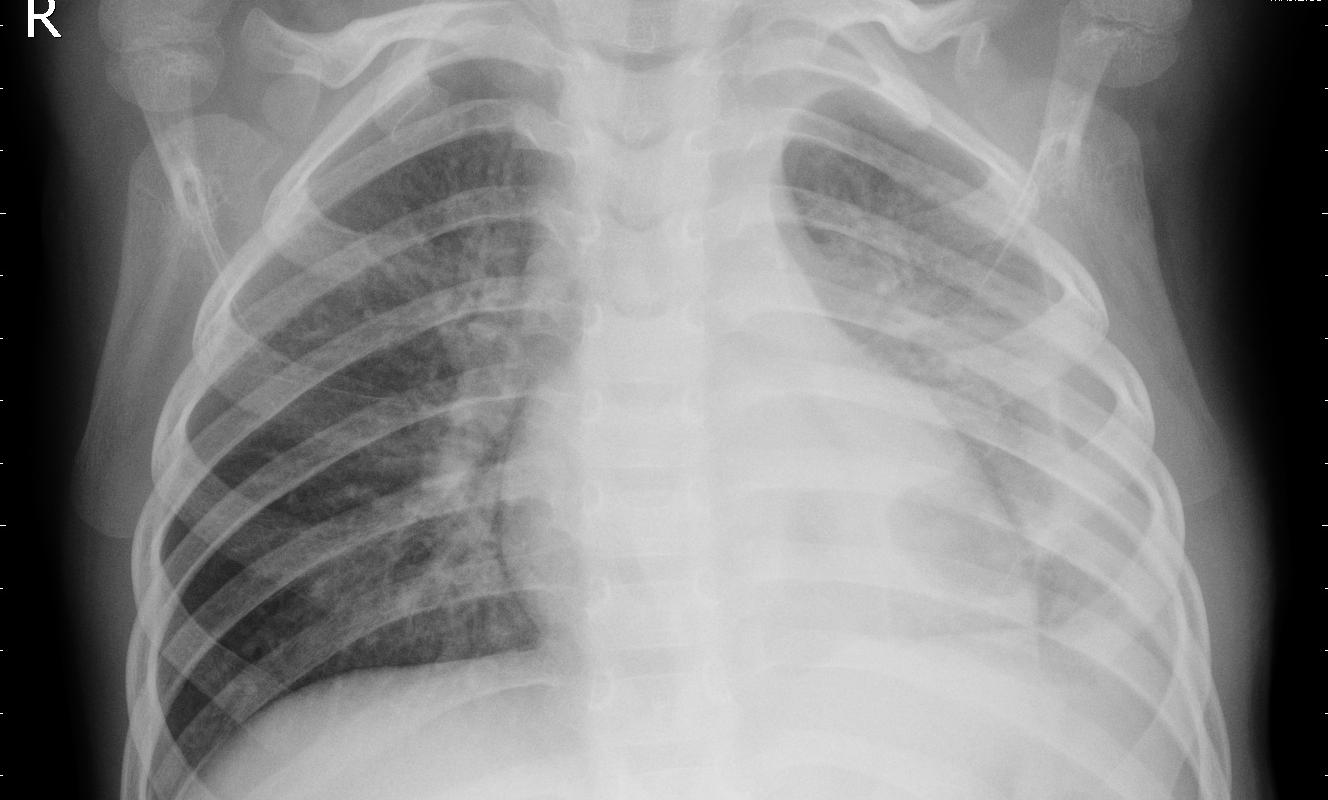
Diagnosis: PNEUMONIA